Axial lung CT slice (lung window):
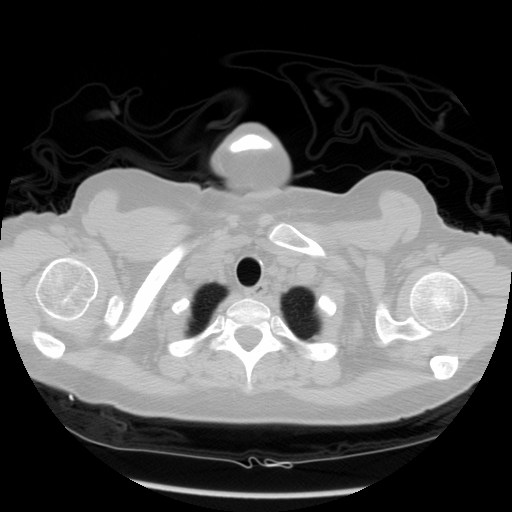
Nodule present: no